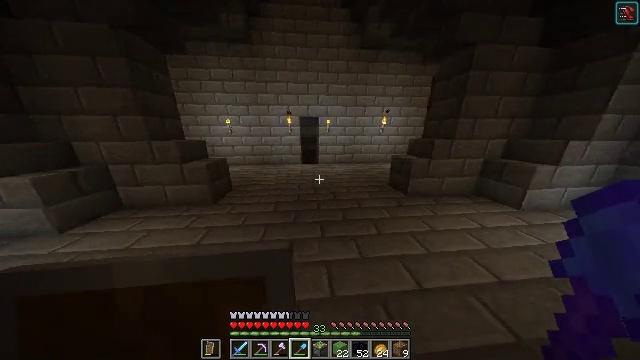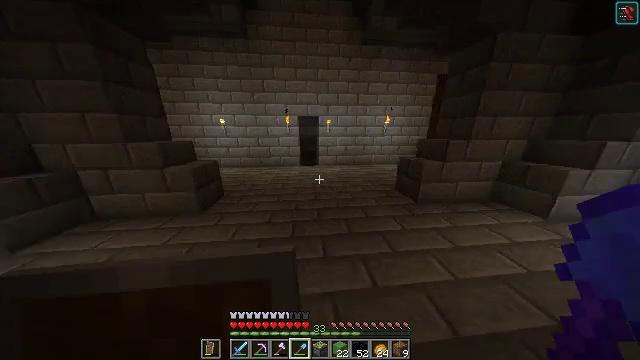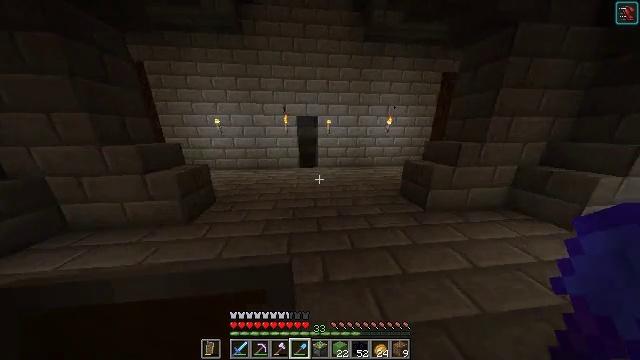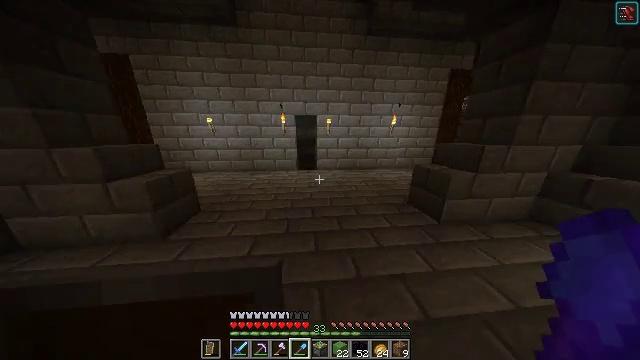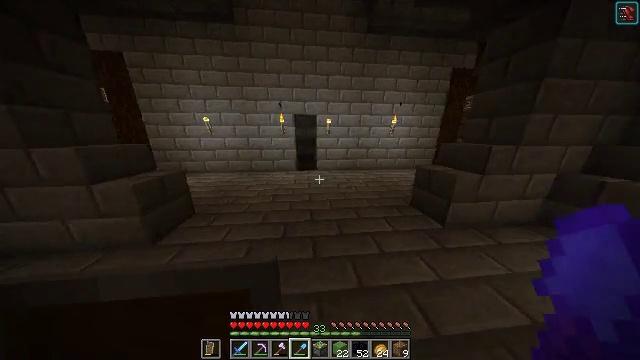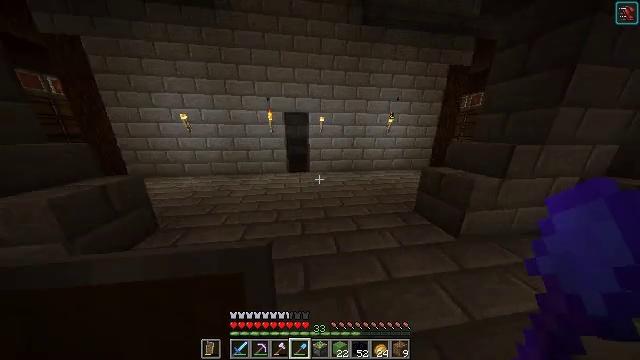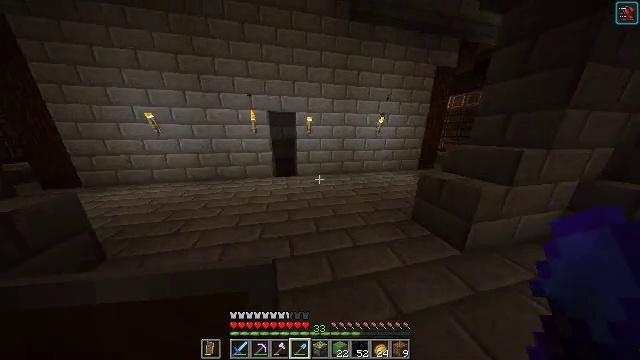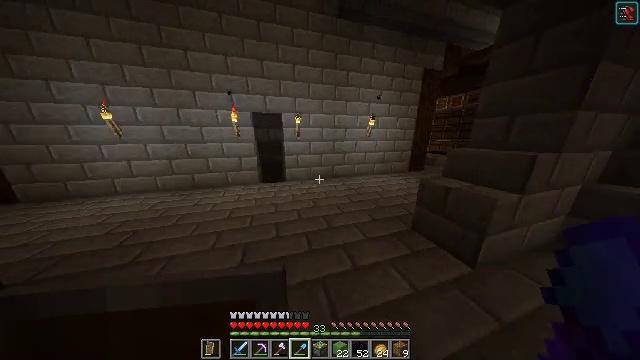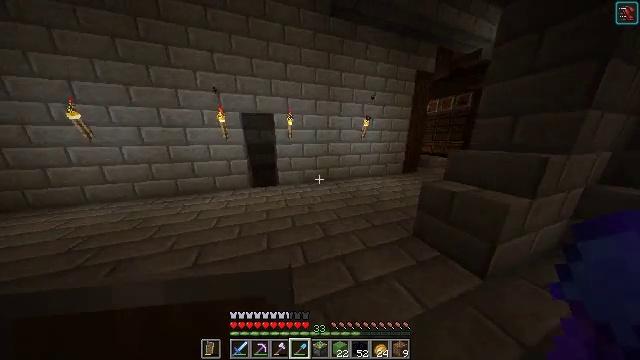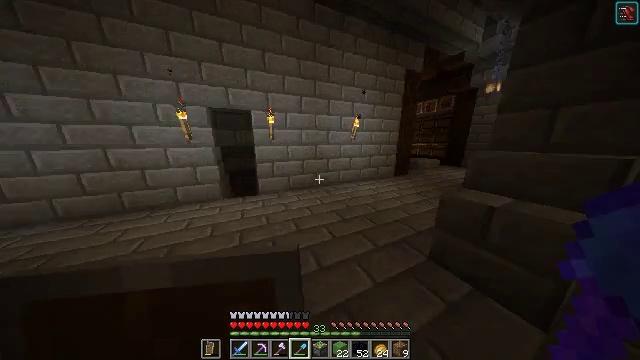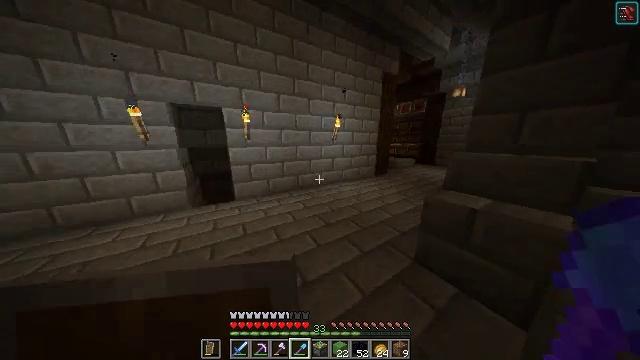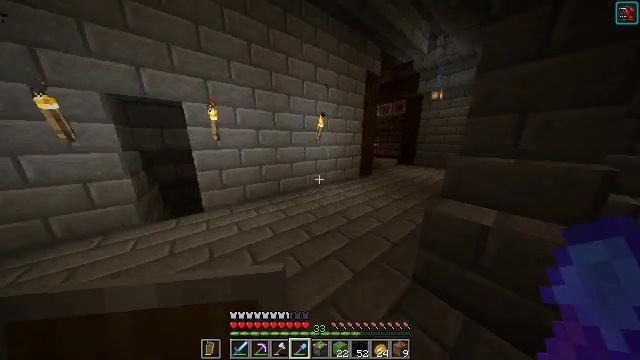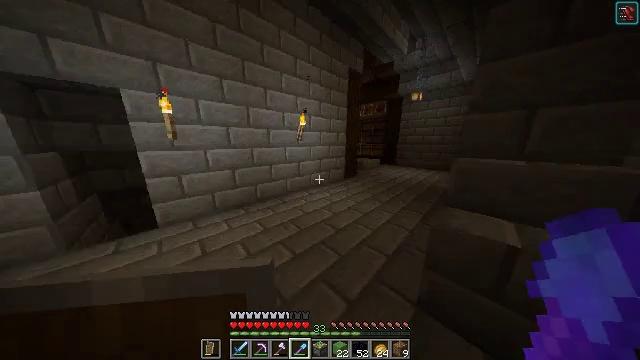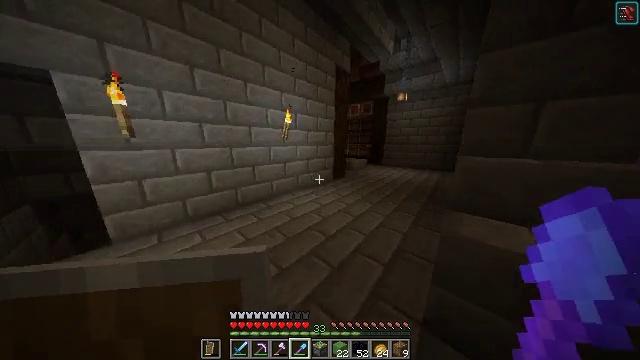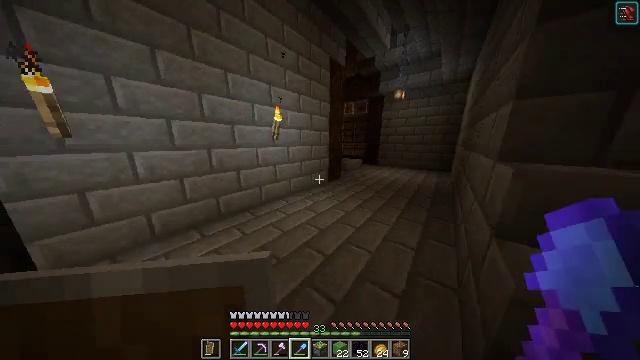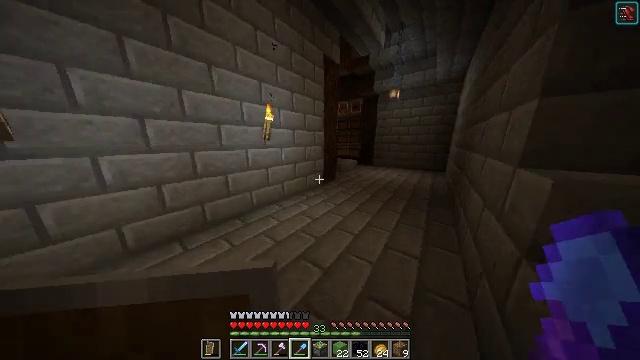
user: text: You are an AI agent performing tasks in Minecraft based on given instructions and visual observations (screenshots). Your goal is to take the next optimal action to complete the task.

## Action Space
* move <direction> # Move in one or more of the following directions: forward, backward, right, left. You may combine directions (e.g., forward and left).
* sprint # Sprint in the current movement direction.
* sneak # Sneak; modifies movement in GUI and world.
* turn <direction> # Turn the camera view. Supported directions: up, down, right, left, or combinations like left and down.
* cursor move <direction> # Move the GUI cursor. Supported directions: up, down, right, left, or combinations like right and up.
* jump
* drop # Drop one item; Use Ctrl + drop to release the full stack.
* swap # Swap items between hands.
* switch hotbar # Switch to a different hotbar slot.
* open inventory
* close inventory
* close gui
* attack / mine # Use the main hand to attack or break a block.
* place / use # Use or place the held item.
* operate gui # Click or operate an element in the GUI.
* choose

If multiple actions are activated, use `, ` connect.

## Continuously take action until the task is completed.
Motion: motion action
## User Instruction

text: Craft a sticky piston.
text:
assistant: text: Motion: move forward
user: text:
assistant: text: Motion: move forward
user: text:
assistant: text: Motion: move forward
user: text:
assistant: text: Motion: move forward
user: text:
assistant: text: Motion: move forward, turn right
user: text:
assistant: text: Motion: move forward, turn right
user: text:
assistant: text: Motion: move forward, turn right
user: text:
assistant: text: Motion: move forward, turn right
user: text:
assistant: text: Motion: move forward, turn right
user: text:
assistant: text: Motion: move forward, turn right
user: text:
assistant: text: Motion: move forward, turn right
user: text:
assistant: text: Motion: move forward, turn right
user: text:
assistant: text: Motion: move forward, turn right
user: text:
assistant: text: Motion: move forward, turn right
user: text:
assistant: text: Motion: move forward, turn right
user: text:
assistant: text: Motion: move forward, turn right
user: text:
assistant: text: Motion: move forward, turn right
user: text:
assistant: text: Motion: move forward
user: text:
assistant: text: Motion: move forward
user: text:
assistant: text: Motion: move forward
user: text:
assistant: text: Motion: move forward, turn up
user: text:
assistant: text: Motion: move forward, turn left and up
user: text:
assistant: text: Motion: move forward, turn left
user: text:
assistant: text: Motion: move forward, turn down
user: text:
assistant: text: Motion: move forward, turn left and down
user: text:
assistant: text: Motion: move forward
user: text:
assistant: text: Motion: move forward and move right
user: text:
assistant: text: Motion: move forward and move right
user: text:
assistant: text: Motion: move forward and move right
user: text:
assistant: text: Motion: move forward and move right, turn left